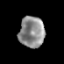
Tissue: prostate
Cell type: Epithelial cells
Senescence score: 0.354
Nuclear area (px): 771
Mean DAPI intensity: 140.805